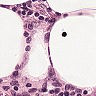
Metastatic tissue present: no